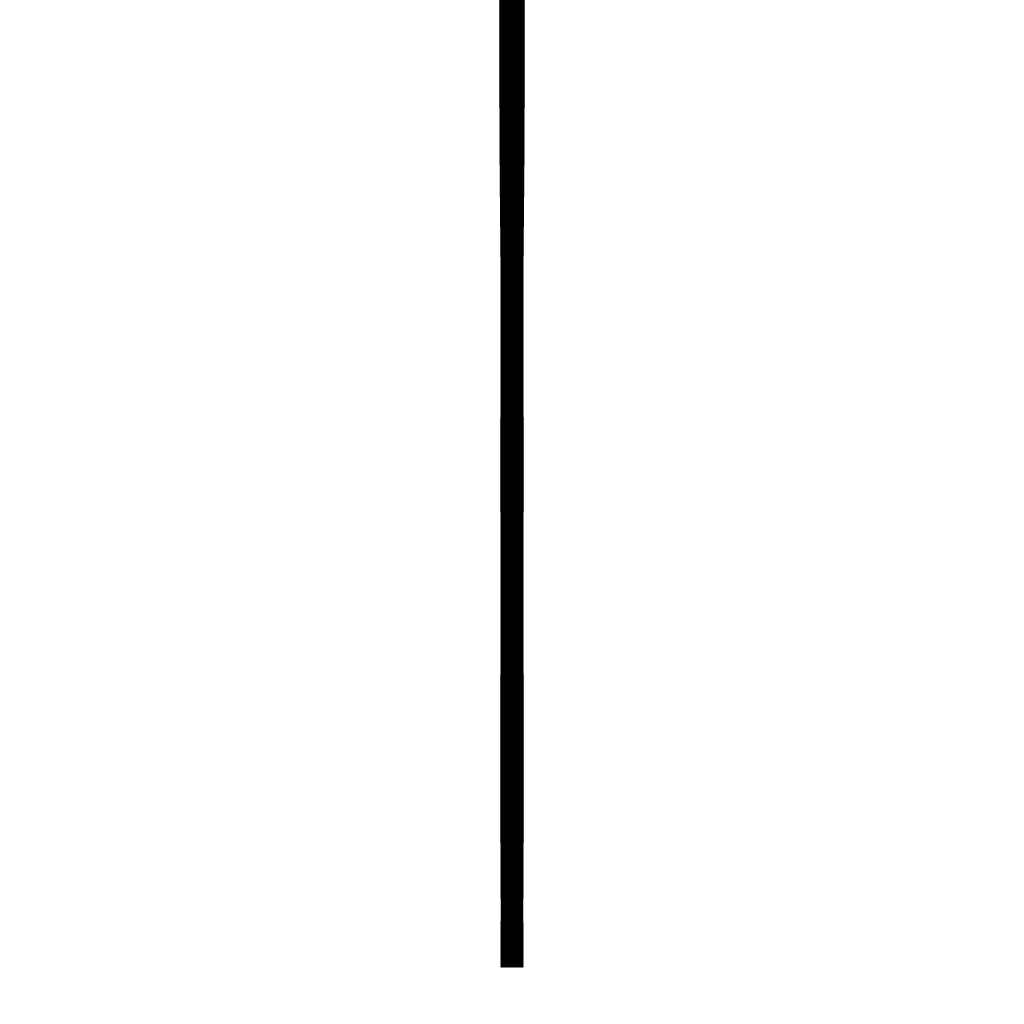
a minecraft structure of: Pikachu bad low quality